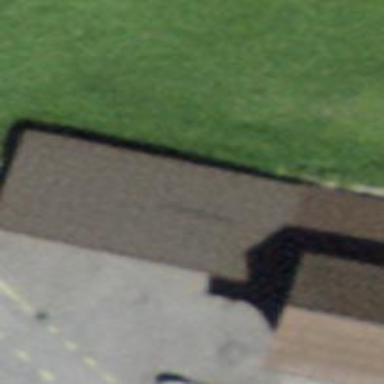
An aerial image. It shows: View of roof of building.